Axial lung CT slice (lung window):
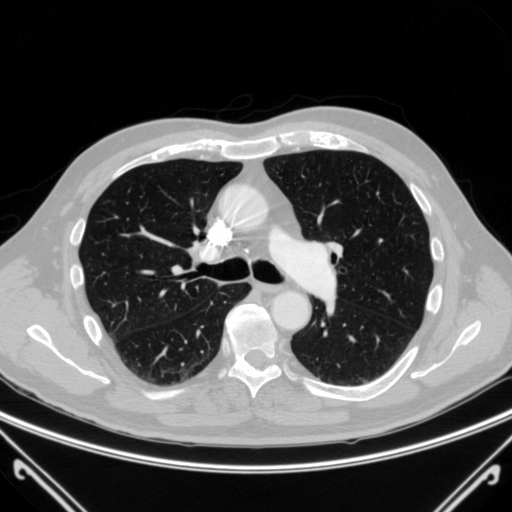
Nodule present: no